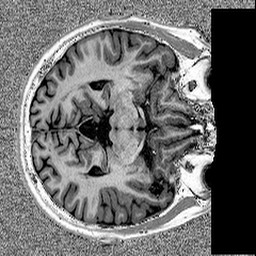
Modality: MP2RAGE
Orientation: axial
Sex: male